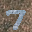
Label: 7